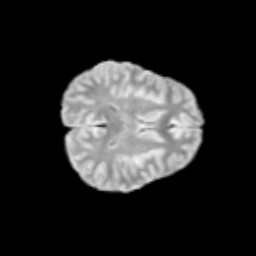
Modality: T2w
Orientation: axial
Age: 12
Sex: female
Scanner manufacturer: siemens
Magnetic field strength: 3 T
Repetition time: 3.8 s
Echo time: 0.07 s